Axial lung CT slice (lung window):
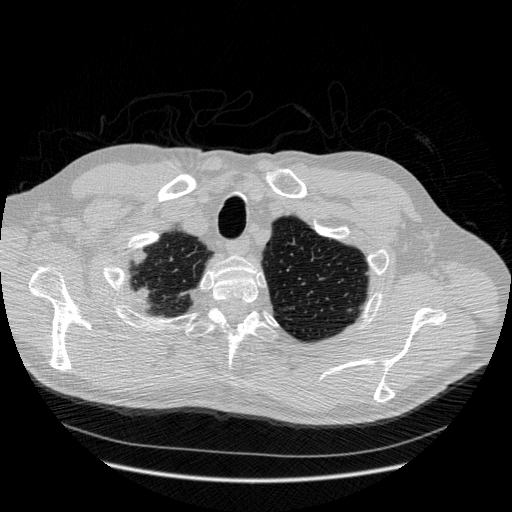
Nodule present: no